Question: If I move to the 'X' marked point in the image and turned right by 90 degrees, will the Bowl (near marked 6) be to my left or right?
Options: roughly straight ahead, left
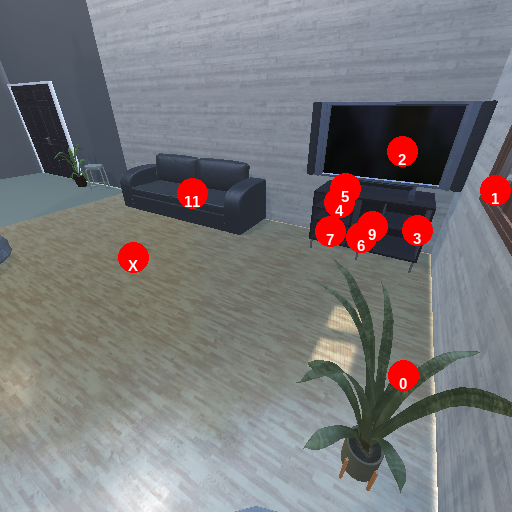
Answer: roughly straight ahead